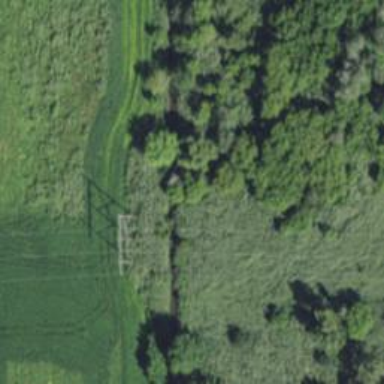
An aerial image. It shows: Power tower.